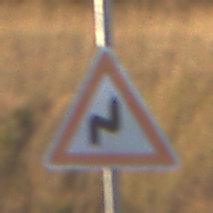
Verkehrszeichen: DoppelkurveRechts
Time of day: SunriseSunset
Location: Outdoor (Nature)
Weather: Clear
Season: NotSpecified
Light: Natural